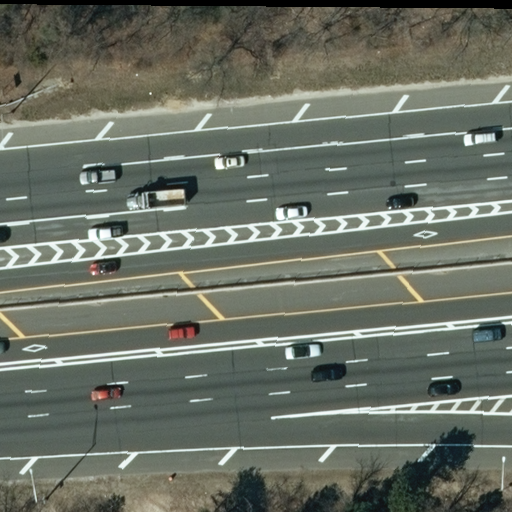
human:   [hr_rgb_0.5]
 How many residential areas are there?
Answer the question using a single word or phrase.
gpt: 1

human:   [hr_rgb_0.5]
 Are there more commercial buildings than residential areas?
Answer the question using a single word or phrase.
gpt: no

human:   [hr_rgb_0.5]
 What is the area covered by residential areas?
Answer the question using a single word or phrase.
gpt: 10621m2

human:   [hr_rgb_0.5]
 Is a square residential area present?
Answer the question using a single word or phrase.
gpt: no

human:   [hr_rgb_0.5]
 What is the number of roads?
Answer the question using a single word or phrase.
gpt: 4

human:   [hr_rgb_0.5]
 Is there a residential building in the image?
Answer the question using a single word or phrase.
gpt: no

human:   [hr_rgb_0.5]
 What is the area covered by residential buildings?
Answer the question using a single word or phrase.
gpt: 0m2

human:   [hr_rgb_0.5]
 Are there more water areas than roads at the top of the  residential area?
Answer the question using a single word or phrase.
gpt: no

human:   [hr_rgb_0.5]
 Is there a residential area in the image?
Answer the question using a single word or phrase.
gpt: yes

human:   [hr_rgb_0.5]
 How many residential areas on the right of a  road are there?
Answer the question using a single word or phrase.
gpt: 1

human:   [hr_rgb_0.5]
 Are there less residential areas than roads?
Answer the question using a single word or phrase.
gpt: yes

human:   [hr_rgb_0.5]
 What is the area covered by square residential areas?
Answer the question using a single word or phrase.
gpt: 0m2

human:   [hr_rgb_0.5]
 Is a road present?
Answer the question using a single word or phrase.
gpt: yes

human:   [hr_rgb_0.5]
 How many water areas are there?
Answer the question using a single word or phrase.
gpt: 0

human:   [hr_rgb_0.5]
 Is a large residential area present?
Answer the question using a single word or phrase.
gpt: yes

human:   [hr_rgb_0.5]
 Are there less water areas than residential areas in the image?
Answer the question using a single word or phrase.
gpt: yes

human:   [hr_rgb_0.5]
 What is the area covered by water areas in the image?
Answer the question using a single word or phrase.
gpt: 0m2

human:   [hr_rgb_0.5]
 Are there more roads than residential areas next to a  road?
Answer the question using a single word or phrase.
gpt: yes

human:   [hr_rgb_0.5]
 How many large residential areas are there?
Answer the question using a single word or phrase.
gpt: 1

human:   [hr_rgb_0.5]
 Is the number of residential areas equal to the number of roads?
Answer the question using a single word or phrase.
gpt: no

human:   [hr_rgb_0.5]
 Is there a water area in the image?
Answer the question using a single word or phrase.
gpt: no

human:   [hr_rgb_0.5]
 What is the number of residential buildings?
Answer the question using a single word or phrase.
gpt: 0

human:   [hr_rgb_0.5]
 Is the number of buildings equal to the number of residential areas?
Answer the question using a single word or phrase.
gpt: no

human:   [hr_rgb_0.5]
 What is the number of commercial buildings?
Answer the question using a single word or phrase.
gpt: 0

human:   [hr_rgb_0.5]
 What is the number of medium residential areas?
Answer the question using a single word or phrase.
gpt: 0

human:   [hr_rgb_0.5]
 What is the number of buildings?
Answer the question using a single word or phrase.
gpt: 0

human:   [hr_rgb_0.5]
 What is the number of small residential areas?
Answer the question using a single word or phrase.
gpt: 0

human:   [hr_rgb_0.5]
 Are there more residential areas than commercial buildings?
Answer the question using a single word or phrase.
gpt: yes

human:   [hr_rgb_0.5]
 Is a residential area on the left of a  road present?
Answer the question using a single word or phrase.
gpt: no

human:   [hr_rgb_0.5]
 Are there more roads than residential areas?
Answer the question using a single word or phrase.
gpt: yes

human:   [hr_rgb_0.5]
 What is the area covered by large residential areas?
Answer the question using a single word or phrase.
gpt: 10621m2

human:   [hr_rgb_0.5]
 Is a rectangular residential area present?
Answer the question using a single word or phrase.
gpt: yes

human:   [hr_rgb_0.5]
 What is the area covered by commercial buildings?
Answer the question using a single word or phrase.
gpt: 0m2

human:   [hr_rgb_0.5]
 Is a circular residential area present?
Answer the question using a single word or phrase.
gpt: no

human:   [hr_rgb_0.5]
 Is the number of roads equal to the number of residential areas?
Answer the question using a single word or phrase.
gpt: no

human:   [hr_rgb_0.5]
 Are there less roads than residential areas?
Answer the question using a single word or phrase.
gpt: no

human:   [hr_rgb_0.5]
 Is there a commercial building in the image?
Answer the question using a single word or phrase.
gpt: no

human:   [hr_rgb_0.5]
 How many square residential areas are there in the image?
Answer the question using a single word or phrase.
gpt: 0

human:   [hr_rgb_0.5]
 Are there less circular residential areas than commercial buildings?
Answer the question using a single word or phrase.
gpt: no

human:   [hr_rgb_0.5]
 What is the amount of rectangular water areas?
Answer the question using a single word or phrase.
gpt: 0

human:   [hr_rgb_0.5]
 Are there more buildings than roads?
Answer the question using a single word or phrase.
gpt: no

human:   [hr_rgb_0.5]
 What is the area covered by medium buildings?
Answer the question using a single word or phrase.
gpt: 0m2

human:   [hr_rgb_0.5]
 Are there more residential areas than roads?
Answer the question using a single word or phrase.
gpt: no

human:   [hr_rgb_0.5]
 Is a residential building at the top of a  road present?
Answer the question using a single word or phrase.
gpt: no

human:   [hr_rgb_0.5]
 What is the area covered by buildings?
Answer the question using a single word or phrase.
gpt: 0m2

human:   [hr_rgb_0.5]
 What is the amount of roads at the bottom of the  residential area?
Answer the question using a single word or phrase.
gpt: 0

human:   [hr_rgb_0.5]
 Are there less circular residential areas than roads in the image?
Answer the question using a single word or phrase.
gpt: yes

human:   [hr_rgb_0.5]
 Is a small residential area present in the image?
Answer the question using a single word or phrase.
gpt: no

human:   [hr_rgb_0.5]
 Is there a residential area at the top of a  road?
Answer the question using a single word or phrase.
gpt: no

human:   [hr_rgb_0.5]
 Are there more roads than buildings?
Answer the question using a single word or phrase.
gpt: yes

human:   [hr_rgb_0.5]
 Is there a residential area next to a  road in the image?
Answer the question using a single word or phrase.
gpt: yes

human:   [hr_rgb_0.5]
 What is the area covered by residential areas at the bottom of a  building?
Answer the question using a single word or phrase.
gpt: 0m2

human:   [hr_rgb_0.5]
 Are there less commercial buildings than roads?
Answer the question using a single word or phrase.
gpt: yes

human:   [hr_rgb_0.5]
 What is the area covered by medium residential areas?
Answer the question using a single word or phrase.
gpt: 0m2

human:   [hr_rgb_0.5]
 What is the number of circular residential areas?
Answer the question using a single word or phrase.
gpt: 0

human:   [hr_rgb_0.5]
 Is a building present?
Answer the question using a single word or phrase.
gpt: no

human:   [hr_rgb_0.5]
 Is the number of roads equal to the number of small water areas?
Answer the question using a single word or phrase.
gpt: no

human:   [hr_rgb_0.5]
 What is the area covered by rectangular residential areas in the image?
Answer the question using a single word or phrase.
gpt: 10621m2

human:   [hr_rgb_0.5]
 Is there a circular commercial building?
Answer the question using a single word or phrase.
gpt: no

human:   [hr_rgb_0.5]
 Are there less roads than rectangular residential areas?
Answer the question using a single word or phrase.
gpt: no

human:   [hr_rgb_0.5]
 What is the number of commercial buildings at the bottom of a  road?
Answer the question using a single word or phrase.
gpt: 0

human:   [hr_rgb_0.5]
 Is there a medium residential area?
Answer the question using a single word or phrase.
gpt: no

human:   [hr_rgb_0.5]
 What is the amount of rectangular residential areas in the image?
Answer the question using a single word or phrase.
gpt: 1

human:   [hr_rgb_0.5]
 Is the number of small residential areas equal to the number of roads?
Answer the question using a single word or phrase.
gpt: no